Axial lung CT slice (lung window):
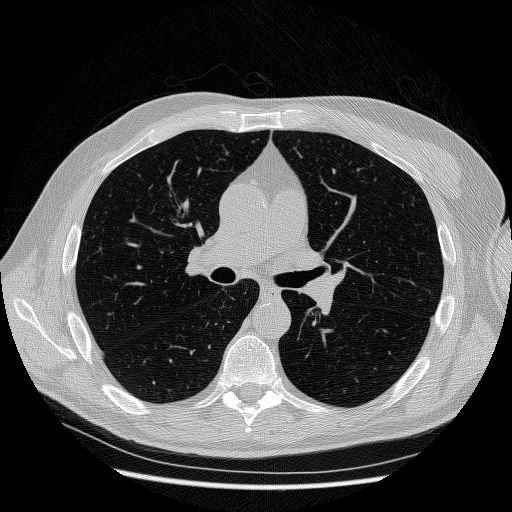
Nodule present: no